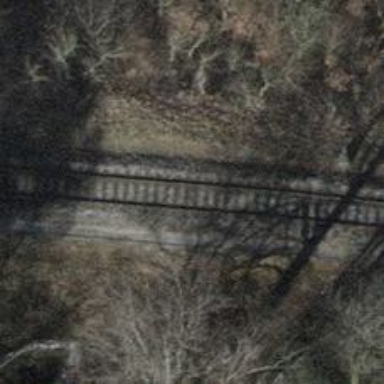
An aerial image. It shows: Single-track railway with electrified contact lines.